Question: Hi all here is my question
I am using jquery accordion in my website.
I was trying to add a small slide down menu in to the accordion head it is coming fine but the problem is whenever I am clicking the menu,
my slide down mu is coming and the same time accordion is also expanding.
I don't want accordion to be activated when I am clicking the small menu icon

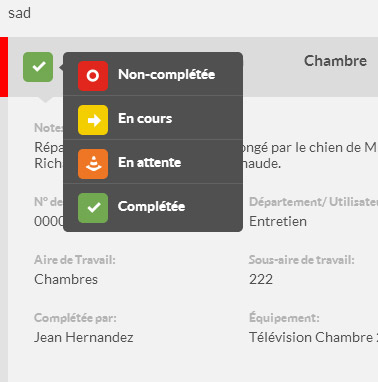
Answer: Use 'stopPropagation', which will prevent the click from bubbling up to the accordion's click handler:
'''
$('.small-menu-icon').click(function(e) {
e.stopPropagation();
// show menu
});
'''